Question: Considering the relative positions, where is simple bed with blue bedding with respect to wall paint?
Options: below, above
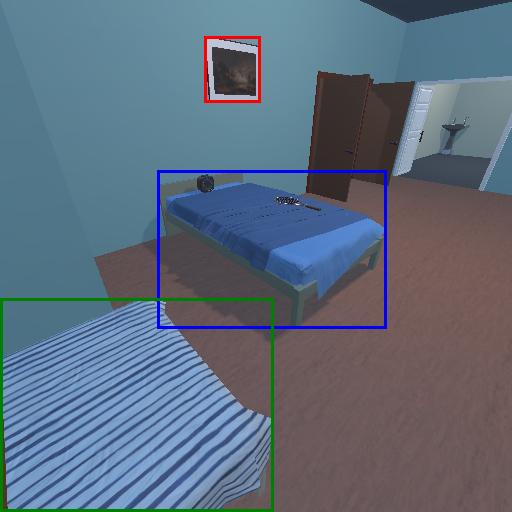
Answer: below